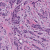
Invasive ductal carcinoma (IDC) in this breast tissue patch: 1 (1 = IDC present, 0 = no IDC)